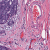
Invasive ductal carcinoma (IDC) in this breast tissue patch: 0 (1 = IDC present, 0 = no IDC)